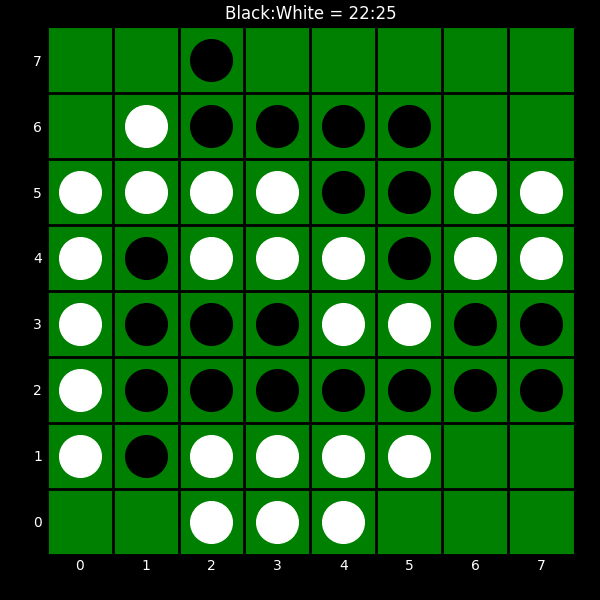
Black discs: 22
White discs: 25